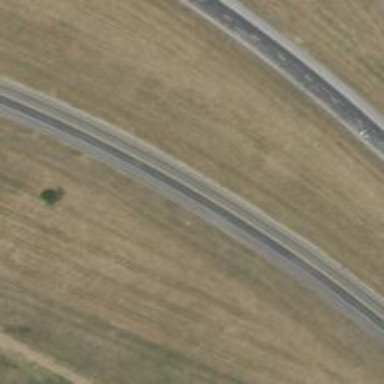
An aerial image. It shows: Trunk highway with expressway features.